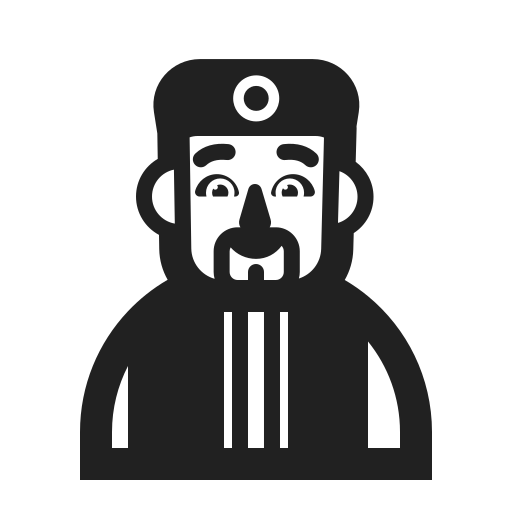
man genie high contrast